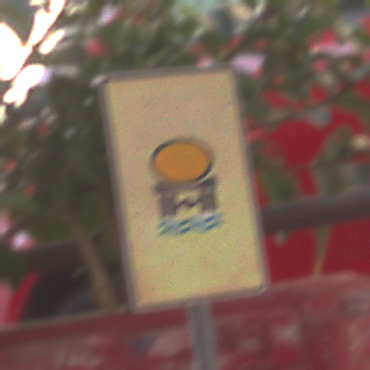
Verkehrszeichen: FahrzeugeMitWassergefaehrdenderLadungOhnePfeilsymbol
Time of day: MorningAfternoon
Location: Outdoor (Urban)
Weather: Clear
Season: NotSpecified
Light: Natural